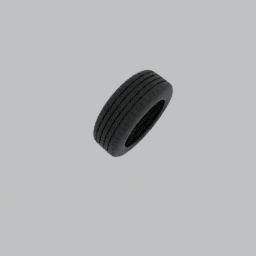
Label: mechanical